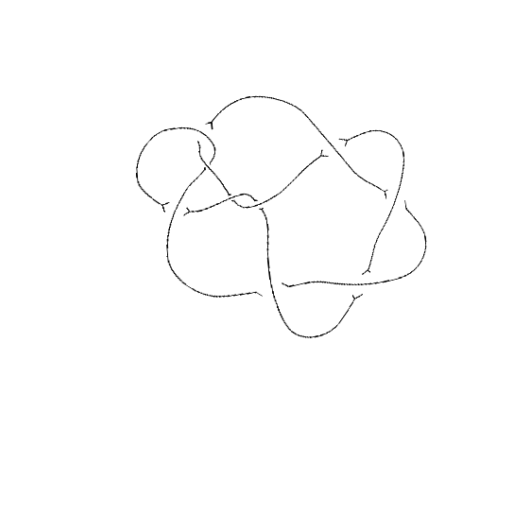
Crossing number: 9